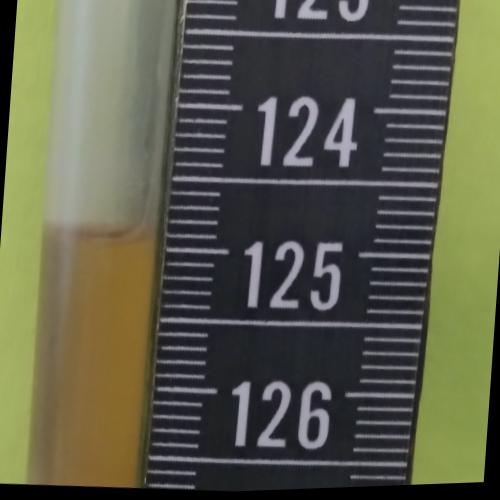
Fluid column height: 124.9 cm